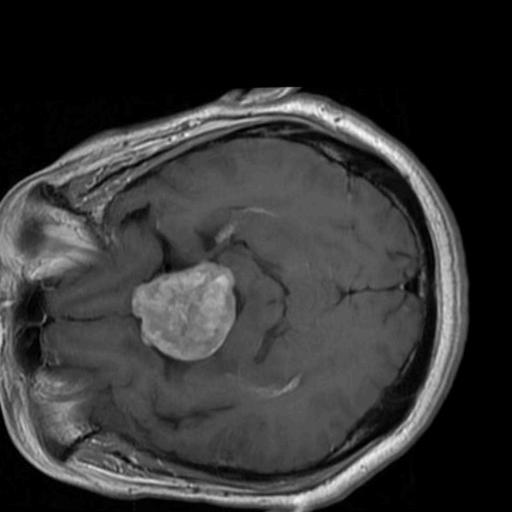
Label: brain_tumor